Field crop: maize
Growth stage: 2
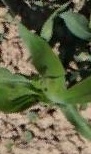
Species: maize